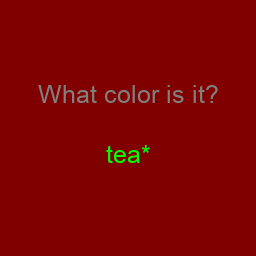
Color: lime
Color name shown: teal
Background color: maroon
Question text color: gray